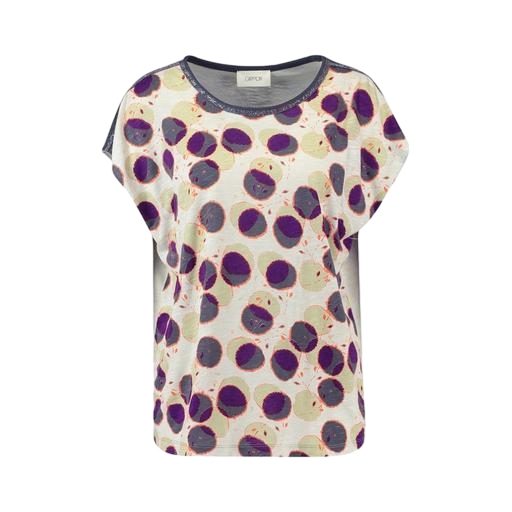
multicolor polka-dot t-shirt, multicolor women's white paper dot print t-shirt, patterned tee, white background